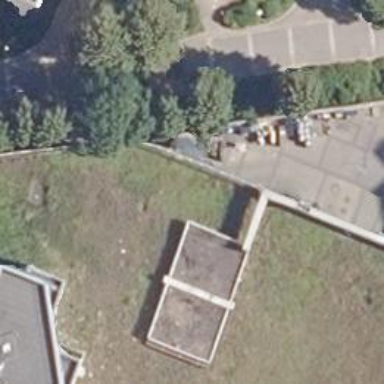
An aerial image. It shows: Driveway tunnel.